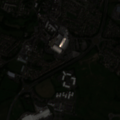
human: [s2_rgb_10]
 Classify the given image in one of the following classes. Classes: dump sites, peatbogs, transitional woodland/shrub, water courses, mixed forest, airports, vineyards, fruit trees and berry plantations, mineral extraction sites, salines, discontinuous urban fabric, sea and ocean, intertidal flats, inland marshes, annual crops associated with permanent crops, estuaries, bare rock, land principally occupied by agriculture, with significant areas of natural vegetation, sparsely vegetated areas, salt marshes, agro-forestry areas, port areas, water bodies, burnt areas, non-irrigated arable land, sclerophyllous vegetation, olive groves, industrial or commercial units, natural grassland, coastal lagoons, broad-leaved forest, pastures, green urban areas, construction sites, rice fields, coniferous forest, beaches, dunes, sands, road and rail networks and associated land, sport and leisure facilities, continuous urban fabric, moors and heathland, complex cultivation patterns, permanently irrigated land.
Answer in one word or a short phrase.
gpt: discontinuous urban fabric, industrial or commercial units, green urban areas, pastures, complex cultivation patterns